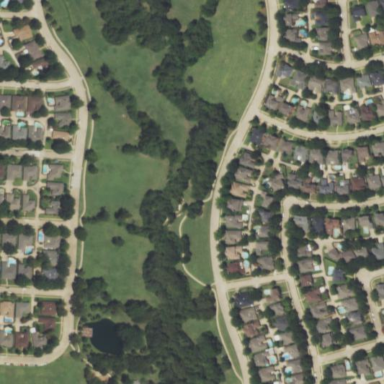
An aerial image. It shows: Paved path.